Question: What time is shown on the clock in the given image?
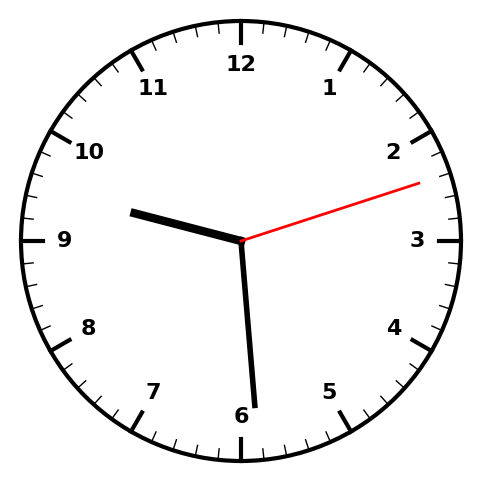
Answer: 09:29:12